Question: I'm working on a Microsoft word 2007 Document.
my Objectives are to fill :
1. Table cell.
2. A Paragraph line.
so,my code does this work but the problem is when i write the file using FileOutputStream, it writes only one of my objectives (the last modification only).
here is an Image of the Header :

and here is the code i used :
'''
try{
InputStream input = new FileInputStream("c:\doslot.docx");
XWPFDocument document=new XWPFDocument(input);
//*********************inserting the 2nd line**************************
XWPFHeader head = document.getHeaderList().get(0);
List<XWPFParagraph> para= head.getParagraphs();
XWPFRun pararun=para.get(0).createRun();
pararun.setText("DOSSIER DE LOT GLUSCAN®️ NdegFG-4040400A");
//*********************inserting the header thrid table cell*************************
XWPFHeader headd = document.getHeaderList().get(1);
List<XWPFTable> tables = headd.getTables();
List<XWPFTableRow> rows = tables.get(0).getRows();
XWPFTableCell cell = rows.get(0).getTableCell(rows.get(0).getTableCells().get(3).getCTTc());
XWPFParagraph p =cell.addParagraph();
XWPFRun pararuno=p.createRun();
pararuno.setText("some text");
FileOutputStream out = new FileOutputStream("c:\fin.docx");
document.write(out);
out.close();
}catch(Exception ex){
ex.printStackTrace();
}
'''
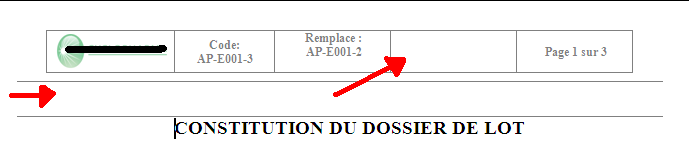
Answer: The problem is that 'List<XWPFTableCell> cell = rows.get(0).getTableCells();' returns newly created list, <URL> says:
> create and return a list of all XWPFTableCell who belongs to this row
And ofcourse comments do lie, while code does not, so <URL> say:
'''
public List<XWPFTableCell> getTableCells(){
if(tableCells == null){
//Here it is created
List<XWPFTableCell> cells = new ArrayList<XWPFTableCell>();
for (CTTc tableCell : ctRow.getTcList()) {
cells.add(new XWPFTableCell(tableCell, this, table.getPart()));
}
this.tableCells = cells;
}
return tableCells;
}
'''
And for your help there is a <URL>, where you pass 'CTTc' cell, and method definitely returns an existing object:
'''
public XWPFTableCell getTableCell(CTTc cell) {
for(int i=0; i<tableCells.size(); i++){
if(tableCells.get(i).getCTTc() == cell) return tableCells.get(i);
}
return null;
}
'''
You can achieve CTTc cell by invoking <URL> and then modify it directly.
The code to directly access existing cell would be:
'''
XWPFTableCell cell =
rows.getTableCell(rows.get(0).getTableCells().get(3).getCTTc());
'''
I did not try or compile this code, so I am not sure if it is correct, but I trust my OO knowledge and sources. By all means this should do it. If it does - please correct the code to make sure it is correct and compilable.
FTR, I think that there should be more convenient way doing this, it is quite common to edit the cells and I think it should not be so complicated, I would suggest trying some tutorials on XWPFTable and its manipulation.